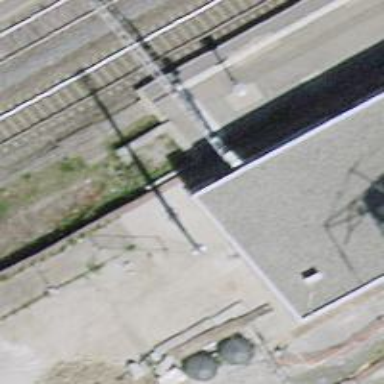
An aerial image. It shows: Railway buffer stop.